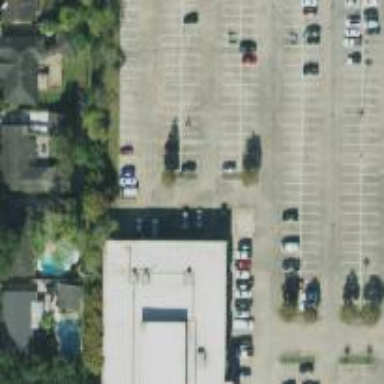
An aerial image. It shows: Parking space is available.